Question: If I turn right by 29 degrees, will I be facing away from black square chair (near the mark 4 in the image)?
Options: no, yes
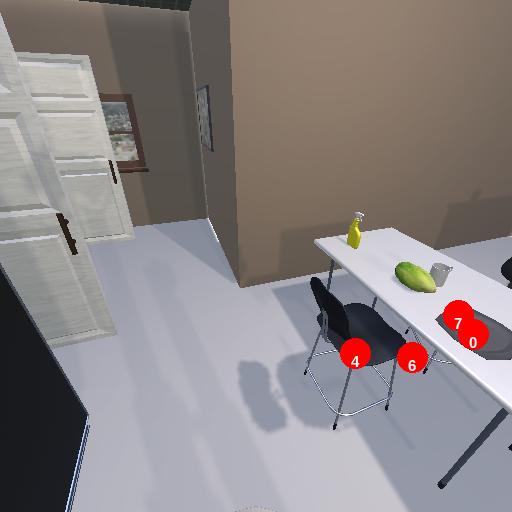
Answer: no